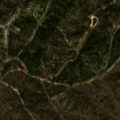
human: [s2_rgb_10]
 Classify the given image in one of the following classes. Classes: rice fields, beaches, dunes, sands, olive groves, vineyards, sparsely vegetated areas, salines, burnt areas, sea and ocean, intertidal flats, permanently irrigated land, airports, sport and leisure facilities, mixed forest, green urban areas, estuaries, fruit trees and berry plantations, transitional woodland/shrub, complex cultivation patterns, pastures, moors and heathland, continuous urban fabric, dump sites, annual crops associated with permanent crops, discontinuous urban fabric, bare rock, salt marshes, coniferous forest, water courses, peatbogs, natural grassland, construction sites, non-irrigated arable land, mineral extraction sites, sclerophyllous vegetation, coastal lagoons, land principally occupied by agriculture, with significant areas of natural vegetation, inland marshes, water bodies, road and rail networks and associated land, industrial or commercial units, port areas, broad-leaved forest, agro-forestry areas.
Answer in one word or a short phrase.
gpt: agro-forestry areas, broad-leaved forest, mixed forest, transitional woodland/shrub